Aerial crown-view tile of a tropical tree (Barro Colorado Island, Panama), acquired 20241112:
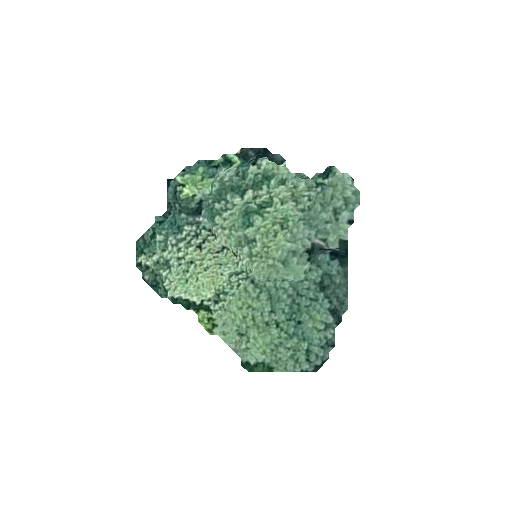
Species: Jacaranda copaia
GBIF accepted scientific name: Jacaranda copaia
Crown area: 54.45 m²